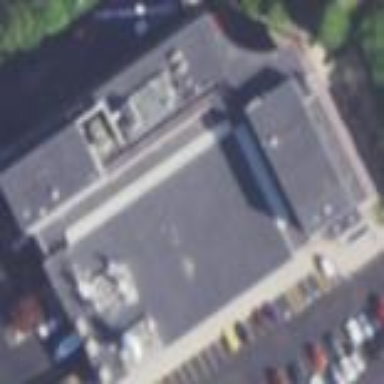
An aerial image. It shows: Television studio building.